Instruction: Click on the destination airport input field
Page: home
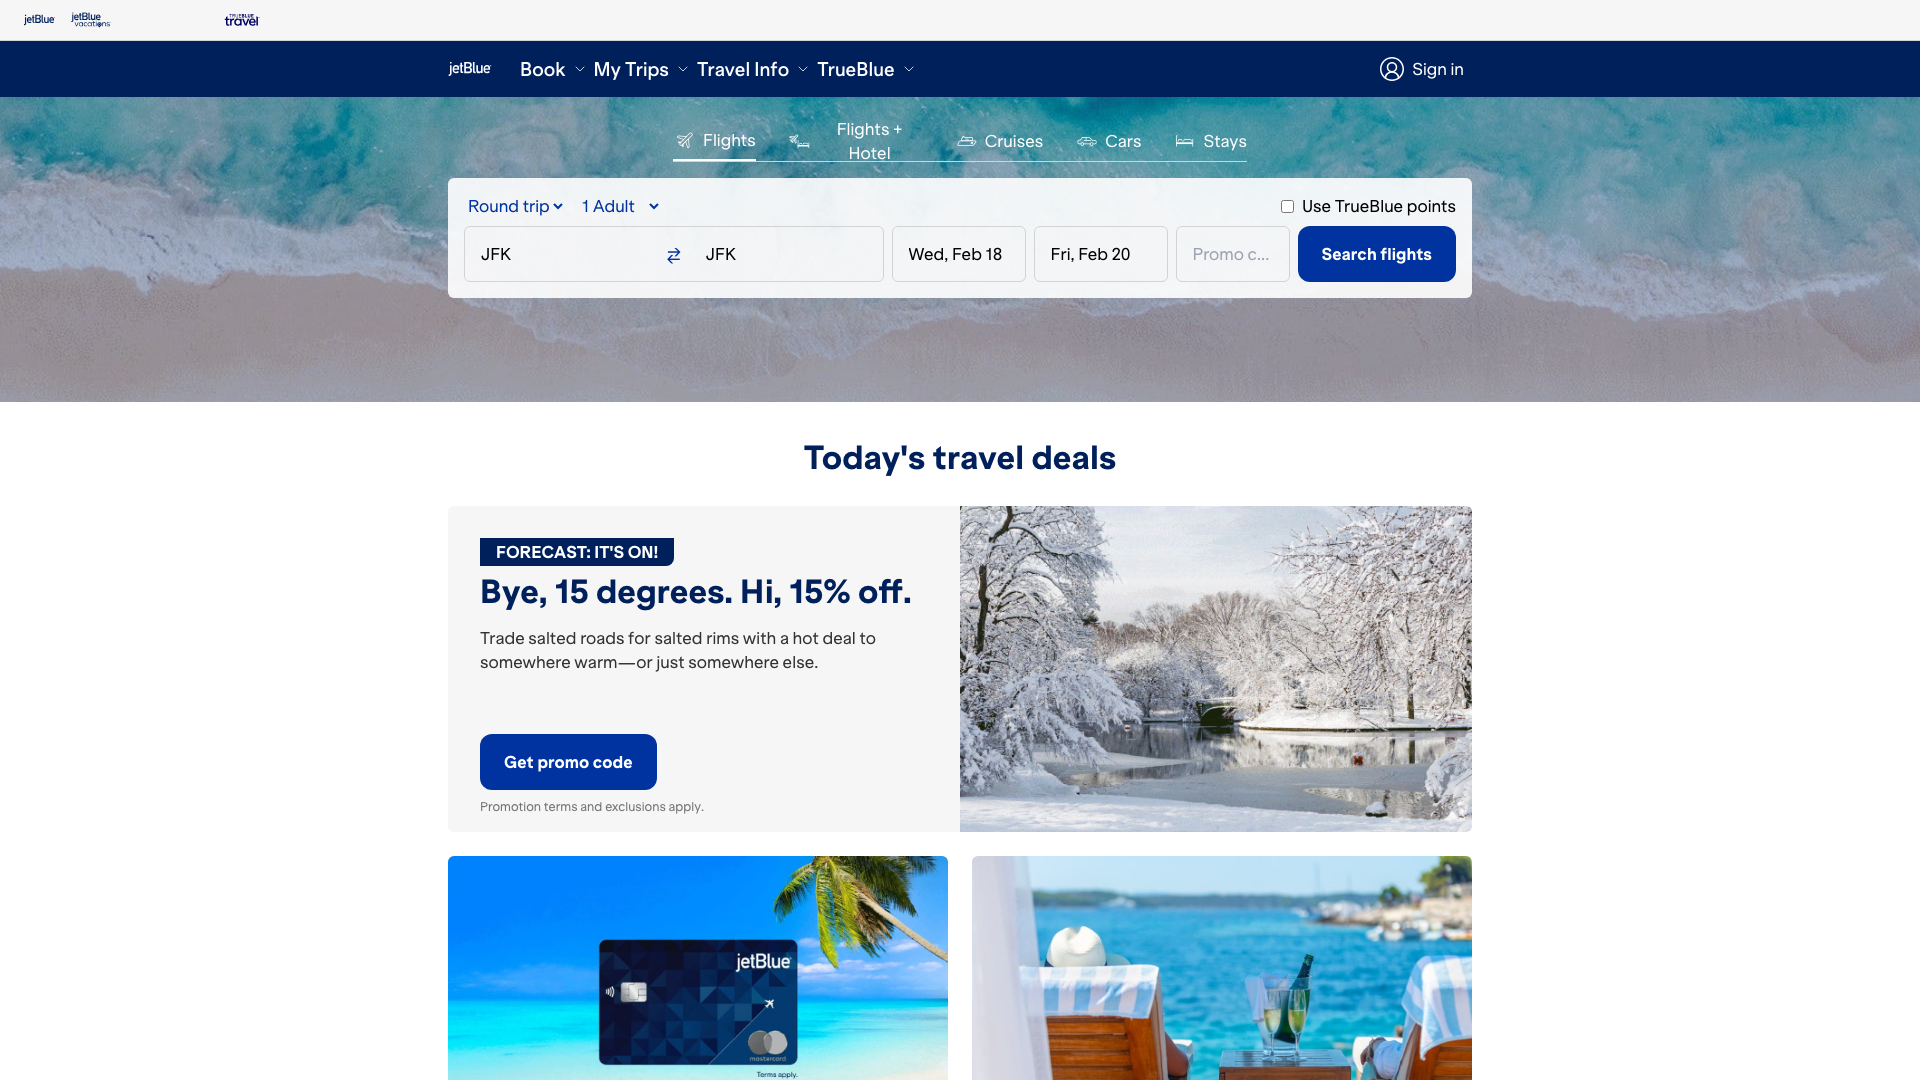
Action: click